Interaction volume radius: 5 \u00c5
Interaction volume height: 35 \u00c5
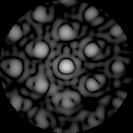
Disorder parameter: 0.2779